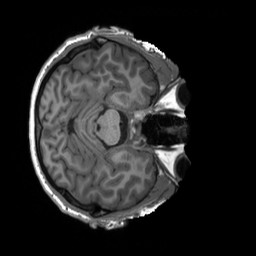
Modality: T1w
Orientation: axial
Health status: healthy
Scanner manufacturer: siemens
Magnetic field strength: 3 T
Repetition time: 2.3 s
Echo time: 0.00207 s